Question: Based on the following Data Model, I want to write a "method syntax" lambda query that gives me a collection of 'RoleGroupMaps' for a specific 'CMRole' (in CMRoles table) and 'UIResource' (in UIResources table).

I read <URL>
and <URL> but can't get what I need.
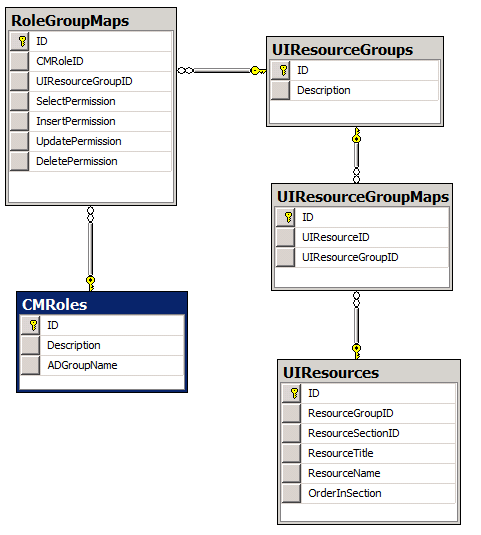
Answer: assume 'urId' is id of specific 'UIResource' and 'listOfCMRoleIds' is list of specified 'CMRole'
'''
context.UIResource.Where(x => x.ID == urId)
.Join(context.UIResourceGroupMaps,
x => x.ID, x => x.UIResourceID,
(x, y) => y)
.Join(context.UIResourceGroups,
x => x.UIResourceGroupID, x => x.ID,
(x, y) => y)
.Join(context.RoleGroupMaps.Join(context.CMRoles.Where(x => listOfCMRolesIds.Contains(x.ID)),
x => x.CMRoleID, x => x.ID,
(x, y) => x),
x => x.ID, x => x.UIResourceGroupID,
(x, y) => y);
'''